Question: We are launching an applet using jnlp
The applet needs to load a native library
The jar and the jnlp are signed with a self generated certificate.
The jnlp grants all permission with
'''
<security>
<all-permissions/>
</security>
'''
The policy file grants all permissions
grant {
permission java.security.AllPermission;
};
We are getting a popup dialog " java security warning"
That says: this application is going to perform an insecure operation. Do you want to continue ?
Continue or cancel (see attached screen shot)

There is no "allow always" button
Which means that the dialog pops up "every time" the applet is launched. This is annoying to the user.
What can be done to disable this dialog to pop up or to make it appear at most once?
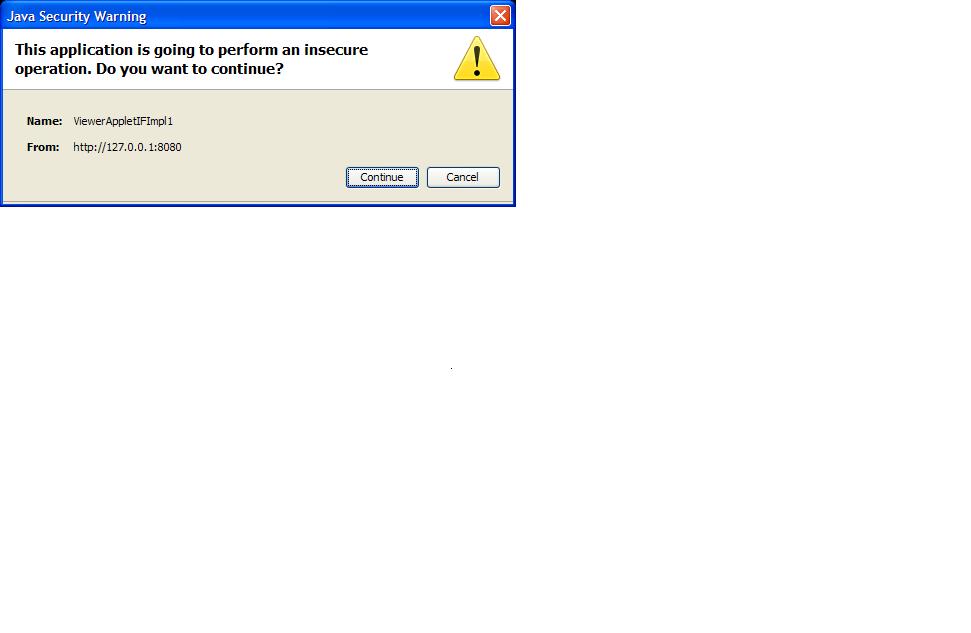
Answer: We had a problem with the JNLP arguments actually. You cannot specify any argument in the JNLP jre args parameter otherwise you'll get the security warning.
To avoid security warning popup use the properties and JVM arguments from the lists located from line 638:
<URL>
On your JNLP, if the JVM arguments include something that is not listed in there, you will get the popup even if you properly sign the certificate. It all boils down to using 'secured' parameters + a proper certificate and it will be ok.
## EDIT
The URL was removed so here are the valid arguments:
'''
// note: this list MUST correspond to native secure.c file
private static String[] secureVmArgs = {
"-d32", /* use 32-bit data model if available */
"-client", /* to select the "client" VM */
"-server", /* to select the "server" VM */
"-verbose", /* enable verbose output */
"-version", /* print product version and exit */
"-showversion", /* print product version and continue */
"-help", /* print this help message */
"-X", /* print help on non-standard options */
"-ea", /* enable assertions */
"-enableassertions", /* enable assertions */
"-da", /* disable assertions */
"-disableassertions", /* disable assertions */
"-esa", /* enable system assertions */
"-enablesystemassertions", /* enable system assertions */
"-dsa", /* disable system assertione */
"-disablesystemassertions", /* disable system assertione */
"-Xmixed", /* mixed mode execution (default) */
"-Xint", /* interpreted mode execution only */
"-Xnoclassgc", /* disable class garbage collection */
"-Xincgc", /* enable incremental gc. */
"-Xbatch", /* disable background compilation */
"-Xprof", /* output cpu profiling data */
"-Xdebug", /* enable remote debugging */
"-Xfuture", /* enable strictest checks */
"-Xrs", /* reduce use of OS signals */
"-XX:+ForceTimeHighResolution", /* use high resolution timer */
"-XX:-ForceTimeHighResolution", /* use low resolution (default) */
"-XX:+PrintGCDetails", /* Gives some details about the GCs */
"-XX:+PrintGCTimeStamps", /* Prints GCs times happen to the start of the application */
"-XX:+PrintHeapAtGC", /* Prints detailed GC info including heap occupancy */
"-XX:PrintCMSStatistics", /* If > 0, Print statistics about the concurrent collections */
"-XX:+PrintTenuringDistribution", /* Gives the aging distribution of the allocated objects */
"-XX:+TraceClassUnloading", /* Display classes as they are unloaded */
"-XX:SurvivorRatio", /* Sets the ratio of the survivor spaces */
"-XX:MaxTenuringThreshol", /* Determines how much the objects may age */
"-XX:CMSMarkStackSize",
"-XX:CMSMarkStackSizeMax",
"-XX:+CMSClassUnloadingEnabled",/* It needs to be combined with -XX:+CMSPermGenSweepingEnabled */
"-XX:+CMSIncrementalMode", /* Enables the incremental mode */
"-XX:CMSIncrementalDutyCycleMin", /* The percentage which is the lower bound on the duty cycle */
"-XX:+CMSIncrementalPacing", /* Automatic adjustment of the incremental mode duty cycle */
"-XX:CMSInitiatingOccupancyFraction", /* Sets the threshold percentage of the used heap */
"-XX:+UseConcMarkSweepGC", /* Turns on concurrent garbage collection */
"-XX:-ParallelRefProcEnabled",
"-XX:ParallelGCThreads", /* Sets the number of parallel GC threads */
"-XX:ParallelCMSThreads",
"-XX:+DisableExplicitGC", /* Disable calls to System.gc() */
"-XX:+UseCompressedOops", /* Enables compressed references in 64-bit JVMs */
"-XX:+UseG1GC",
"-XX:GCPauseIntervalMillis",
"-XX:MaxGCPauseMillis" /* A hint to the virtual machine to pause times */
};
'''
## EDIT
At the time we had these arguments:
'''
<j2se version="1.6.0+"
initial-heap-size="${heap.init}"
max-heap-size="${heap.max}"
java-vm-args="-Djava.security.policy=${jnlp.ip}${jnlp.port}/ed/security/java.policy"/>
'''
The problem was with -Djava.security.policy, and I couldn't understand the popup until I removed it from there.
<URL>